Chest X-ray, PA view. Patient: 46 years old, sex M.
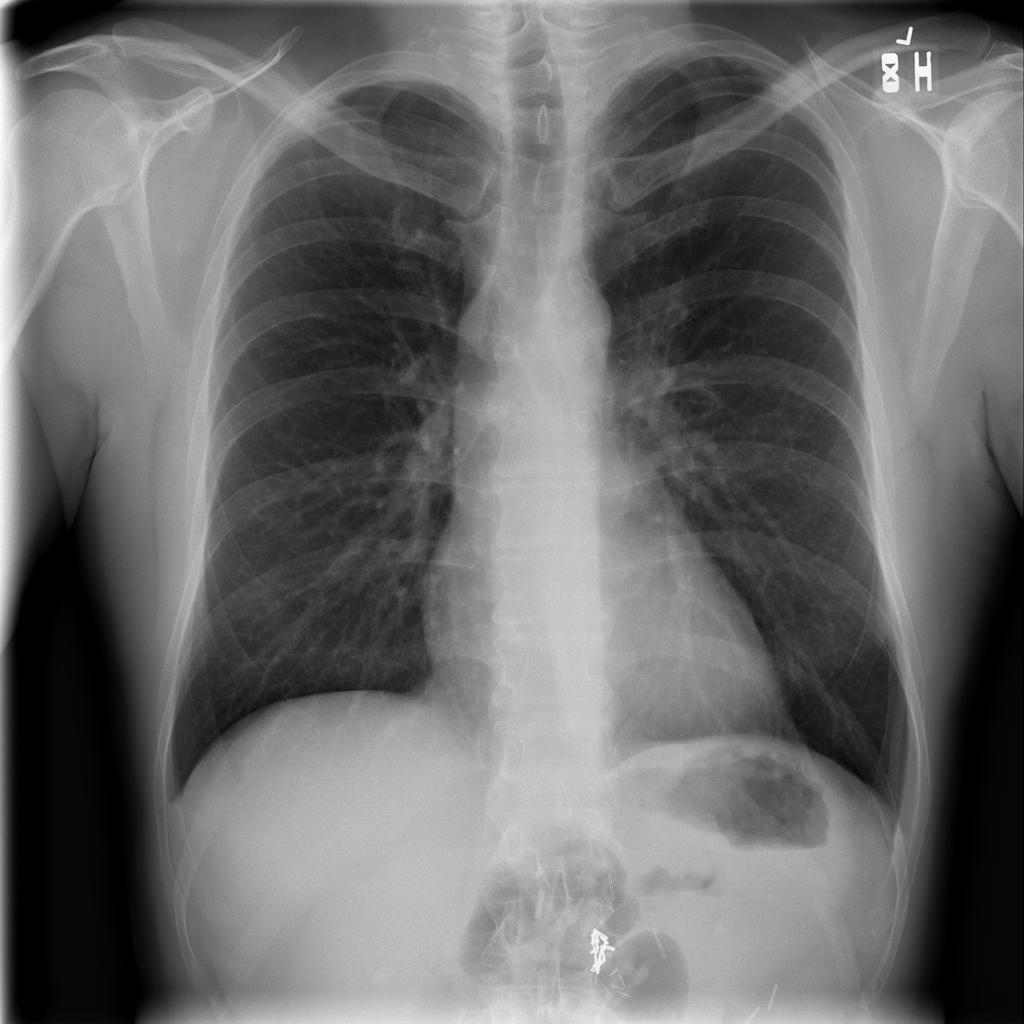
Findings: No Finding